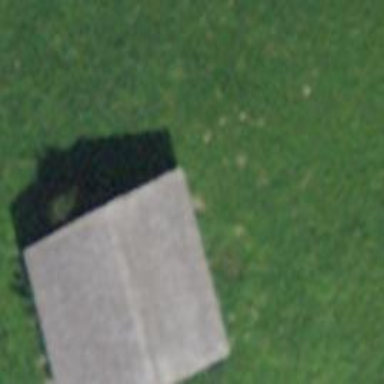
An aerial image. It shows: Barn.